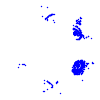
Particle: pion